Question: I have created view using autolayout it works fine in all iPhone devices but it left some blank space at left, right, top and bottom on iPad.I tried to make another xib specially for iPad which is 768*1024 but still facing same problem.
here is the screenshot of iPad output.
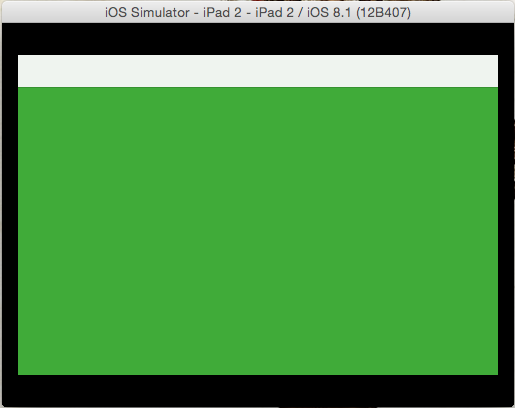
Answer: The problem is that you forgot to . So it is running on the iPad in emulation mode as an iPhone app in a reduced frame.